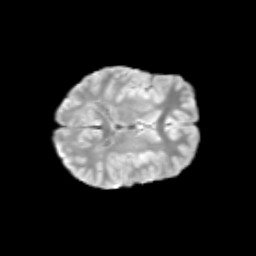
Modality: T2w
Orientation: axial
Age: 14
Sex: female
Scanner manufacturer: siemens
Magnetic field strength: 3 T
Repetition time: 3.8 s
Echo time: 0.07 s